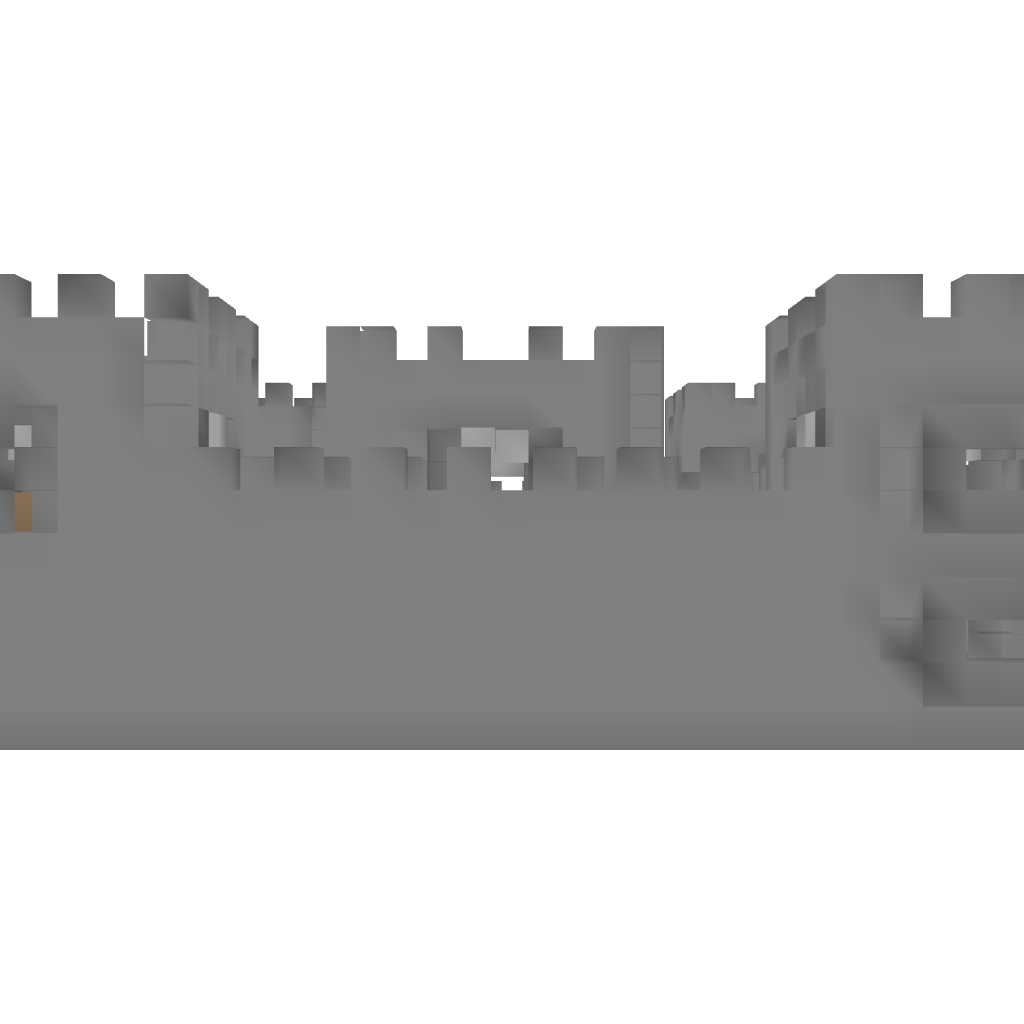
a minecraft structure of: Ultima Online Housing - Castle